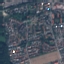
Label: Residential